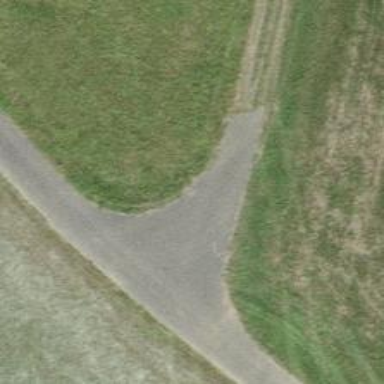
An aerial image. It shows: Asphalt track with grade1 tracktype.